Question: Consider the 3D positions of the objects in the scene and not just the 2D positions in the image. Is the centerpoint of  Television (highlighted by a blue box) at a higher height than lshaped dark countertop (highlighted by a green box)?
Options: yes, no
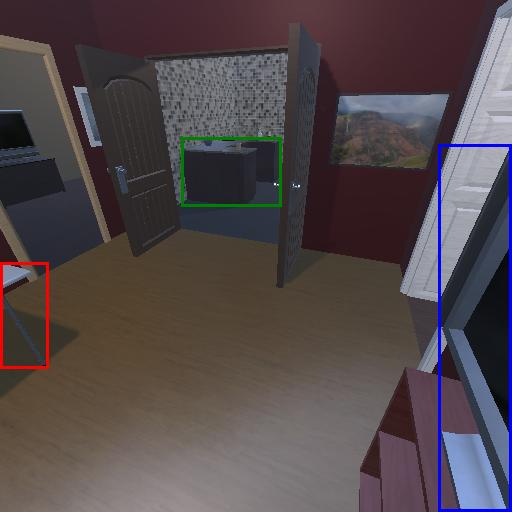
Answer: yes